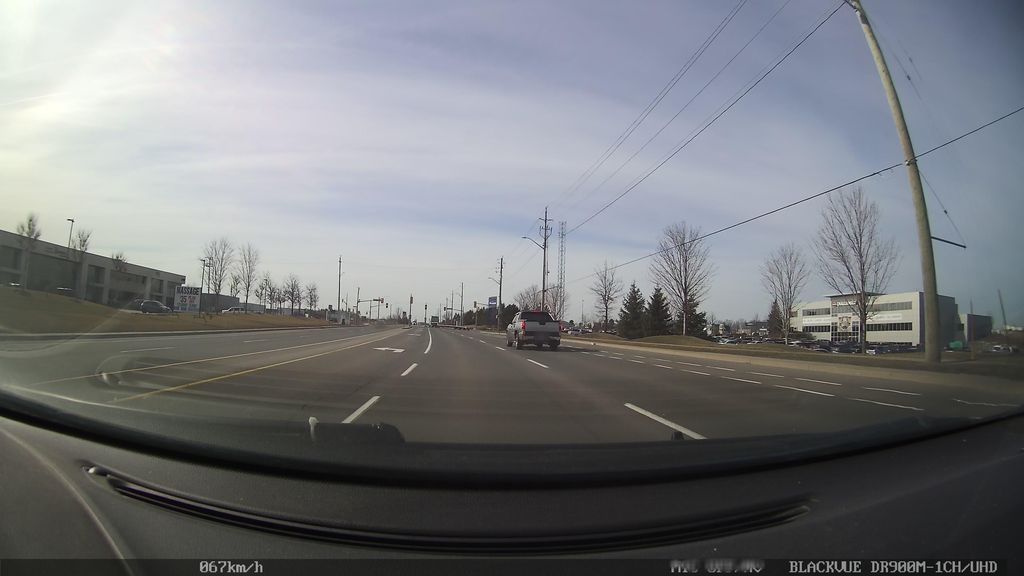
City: kitchener-waterloo